Question: I just stumbled on something very peculiar. Refer to this screenshot:

Why is it showing '$R *.res' in the list of available forms? This project only has two forms and one additional unit, and here's the project's main file source:
'''
program MyProgram;
uses
Forms,
uMain in 'uMain.pas' {fMain},
uEmail in 'uEmail.pas' {frmEmail},
Vcl.Themes,
Vcl.Styles,
Other.Unit in 'Other.Unit.pas';
{$R *.res}
begin
Application.Initialize;
TStyleManager.TrySetStyle('Iceberg Classico');
Application.Title := 'My Program Title';
Application.CreateForm(TfMain, fMain);
Application.Run;
end.
'''
PS - This is slightly modified code, the only thing that changed was the program name, program title, and the name of one of the units ('Other.Unit.pas') which I know is a bad example since 'Unit' is a reserved word. But the original unit name has a namespace prefix such as this one.
I followed the recommendation to move this RES reference to before the uses clause. After dong this (and cleaning all temp files, restarting IDE, etc.), it still shows in the list. But to my surprise, the IDE has actually added this RES reference back!
So now the IDE its self has turned it into:
'''
UpdateUnit in 'UpdateUnit.pas' {$R *.res};
'''
(UpdateUnit is a new name I gave it so I'm not giving internal information away)
So, I opened the DPROJ file and did a search for '*.res' and sure enough found this:
'''
<ItemGroup>
....
<DCCReference Include="UpdateUnit.pas">
<Form>$R *.res</Form>
</DCCReference>
'''
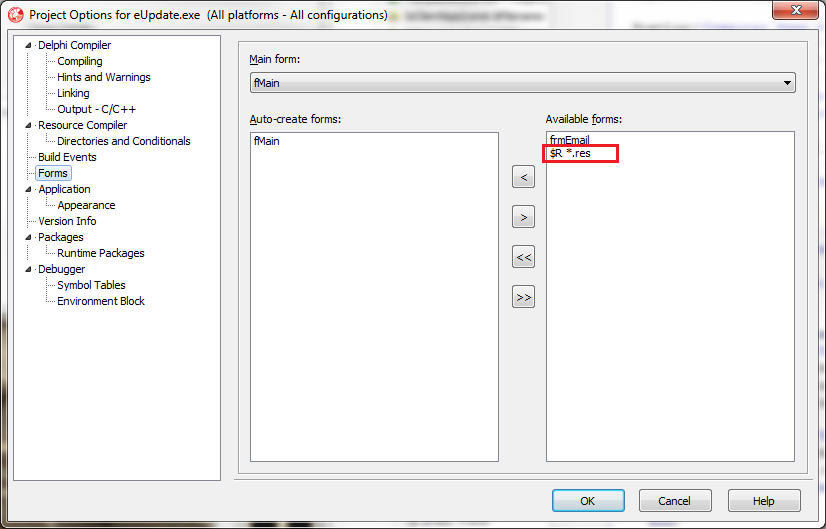
Answer: As written, I could not reproduce this... however if I removed the trailing semicolon (";") after the "Other.Unit in 'Other.unit.pas'" line, the "$R *.res" shows up in the project options.
This isn't a bug, as far as I can see. Since your comments indicate that the presented code isn't the same as what you're using it will be hard to diagnose. I will try and explain what is happening; If you look at the uMain and uEmail units, there is a comment next to each that is the name of the form. Since these units may not actually be open in the IDE, there is no way to know if there is a form associated with that unit. The presence of a uMain.dfm isn't a guarantee that uMain.pas actually has a form (it may be left-over cruft). The IDE places this simple comment within the uses clause for that unit in order to tell the project manager that this unit has a form.
By removing the ";", the parser sees the next comment token as {$R *.res}. It then concludes that Other.Unit.pas must contain a form named "$R *.res". It does no validation of the name nor even tries to open the unit. It merely takes the raw content of that comment and assumes it's a form name.
You can safely move the {$R *.res} before the uses clause so that the project parser doesn't confuse that directive comment as a form.
EDIT: From my comment above:
What has likely happened is this; at some point you may have edited the .dpr file in a manner that confused the parser into thinking that "$R *.res" was the form name. You then saved it while in that state, which also injected that information into the .dproj file. The IDE tries to keep those two things in sync and sometimes will take the .dproj file as being the "master" and will update the .dpr file to match. You should be able to safely remove the $R *.res from the dproj file.